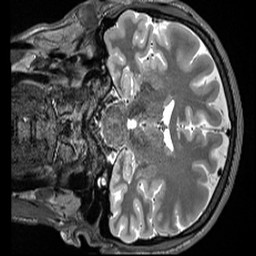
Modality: T2w
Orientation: coronal
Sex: male